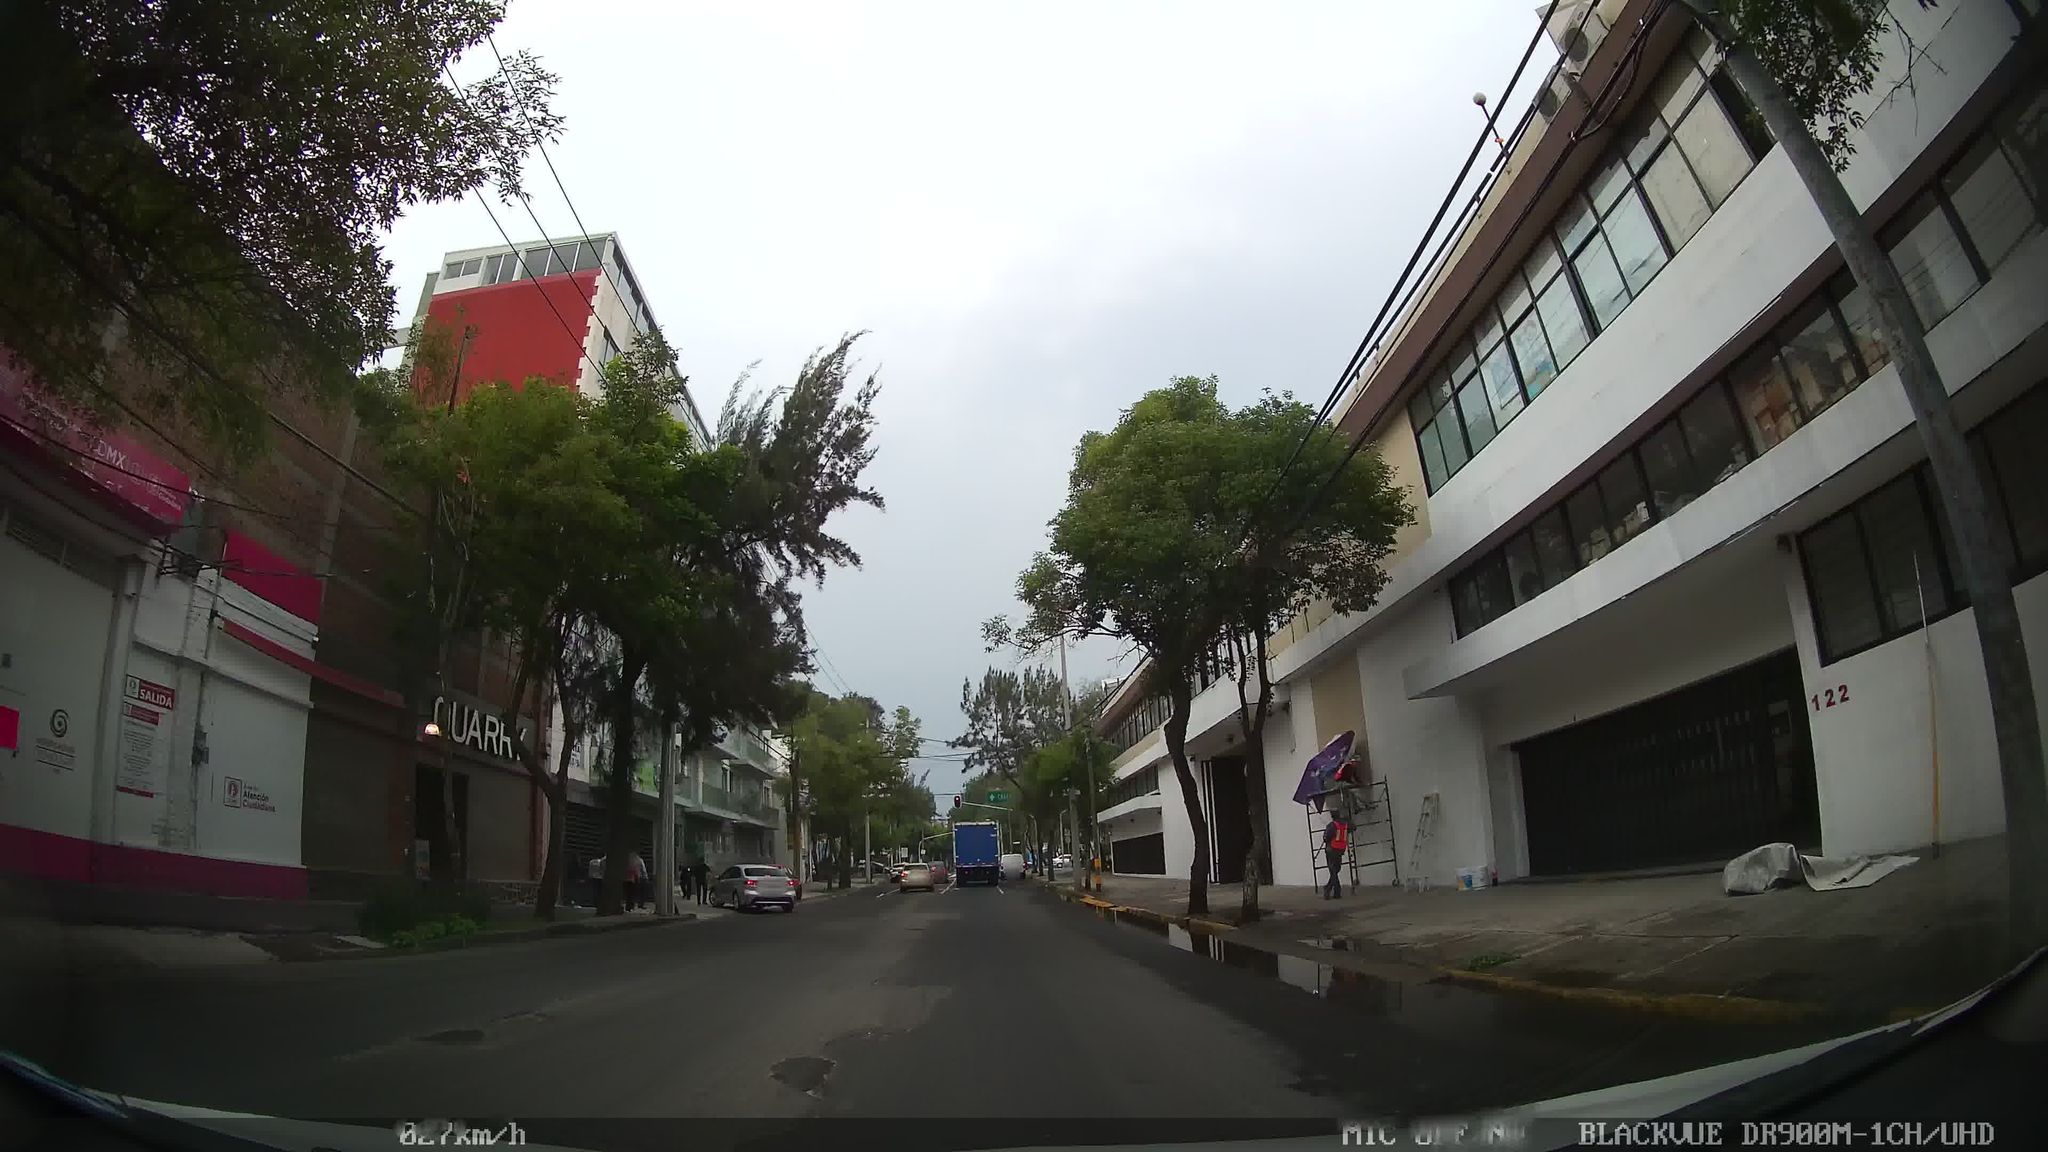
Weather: cloudy
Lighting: day
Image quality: good
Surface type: driving surface
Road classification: residential
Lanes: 4
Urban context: urban centre
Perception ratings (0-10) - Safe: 4.36, Lively: 8.38, Beautiful: 5.82, Boring: 1.31, Depressing: 5.77, Wealthy: 2.29